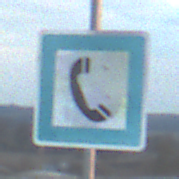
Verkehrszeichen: Fernsprecher
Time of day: SunriseSunset
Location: Outdoor (Beach)
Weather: PartlyCloudy
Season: NotSpecified
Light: Natural